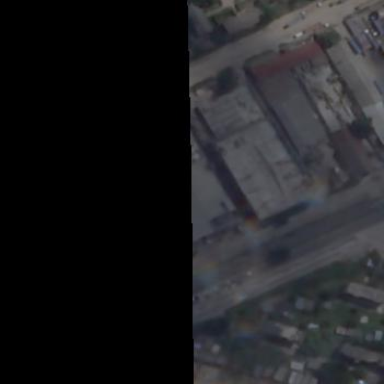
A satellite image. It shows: Industrial building.